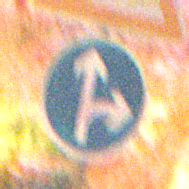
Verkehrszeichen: VorgeschriebeneFahrtrichtungGeradeausOderRechts
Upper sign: Lichtzeichenanlage
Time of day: Night
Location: Outdoor (Nature)
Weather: Clear
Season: NotSpecified
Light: Natural